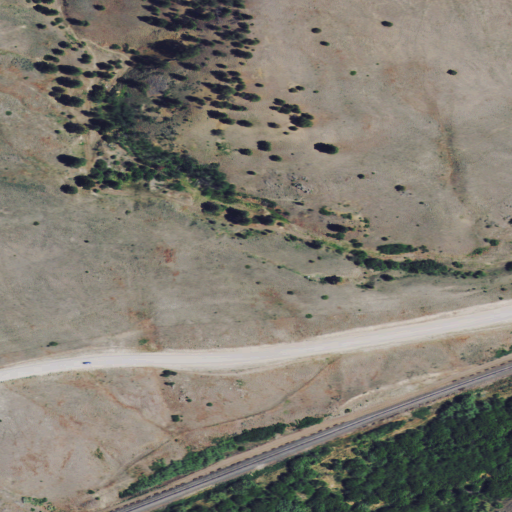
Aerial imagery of valley in Montana named Spring Gulch containing grassland, shrub, open development, woody wetlands, low intensity development, and medium intensity development